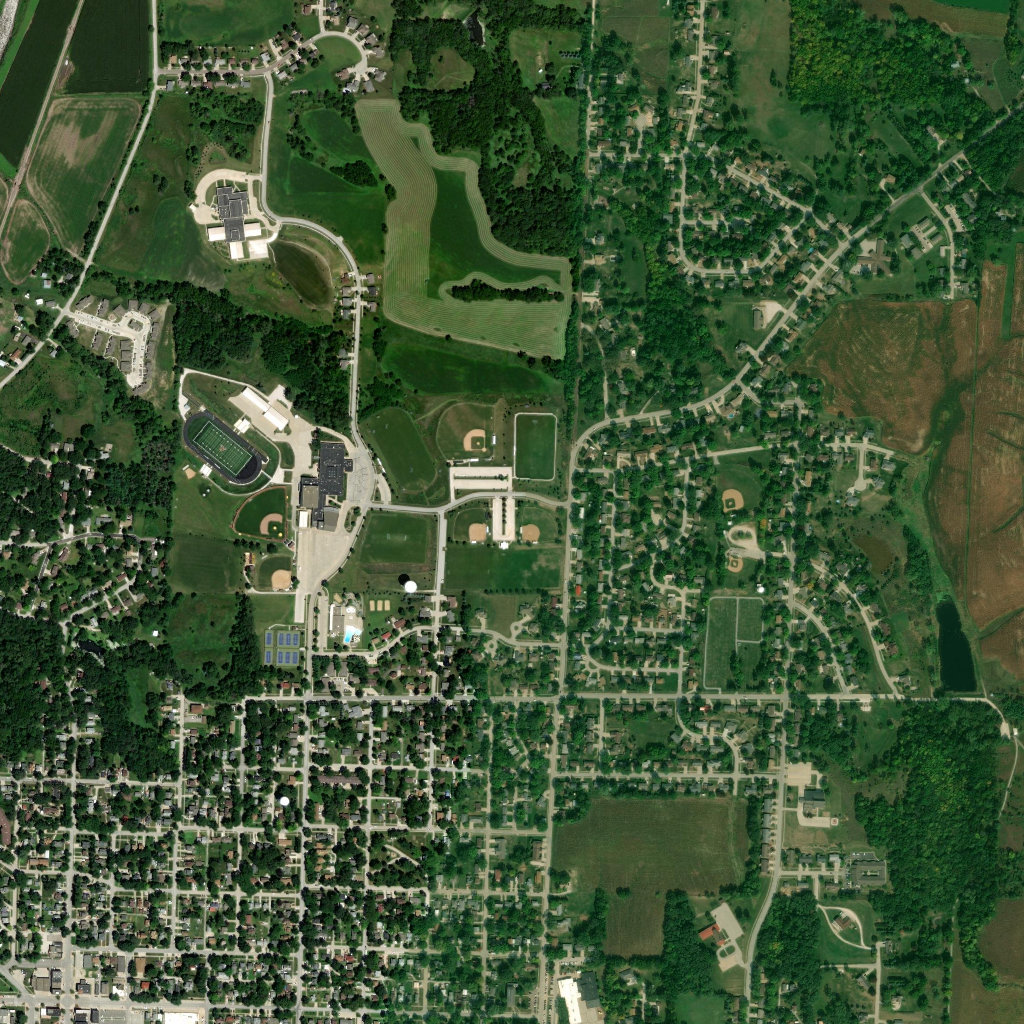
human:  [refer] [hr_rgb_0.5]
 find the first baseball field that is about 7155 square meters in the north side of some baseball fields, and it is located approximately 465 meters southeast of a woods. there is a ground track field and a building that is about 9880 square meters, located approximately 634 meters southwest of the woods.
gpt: <box>[[69, 44, 75, 50, 0]]</box>